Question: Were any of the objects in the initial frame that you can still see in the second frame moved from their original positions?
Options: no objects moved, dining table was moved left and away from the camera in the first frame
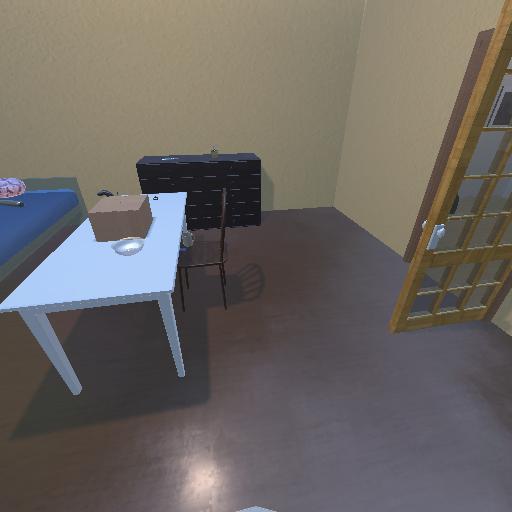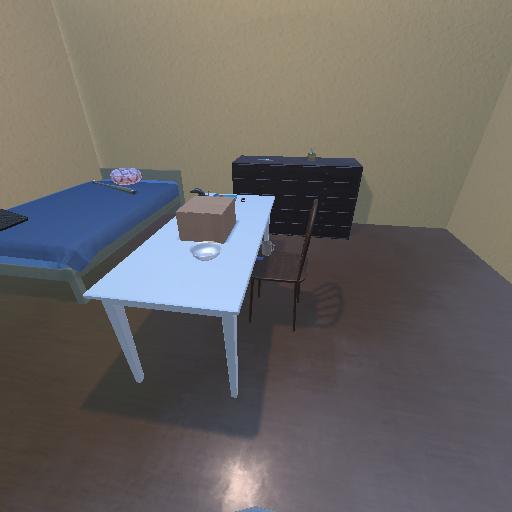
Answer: no objects moved